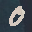
Label: 0